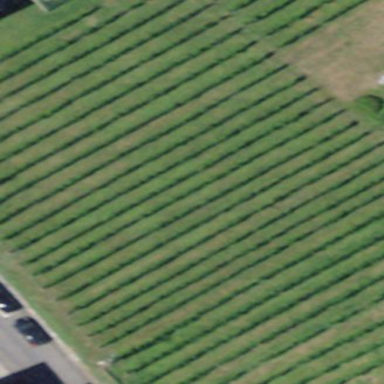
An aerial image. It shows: Vineyard growing grapes.